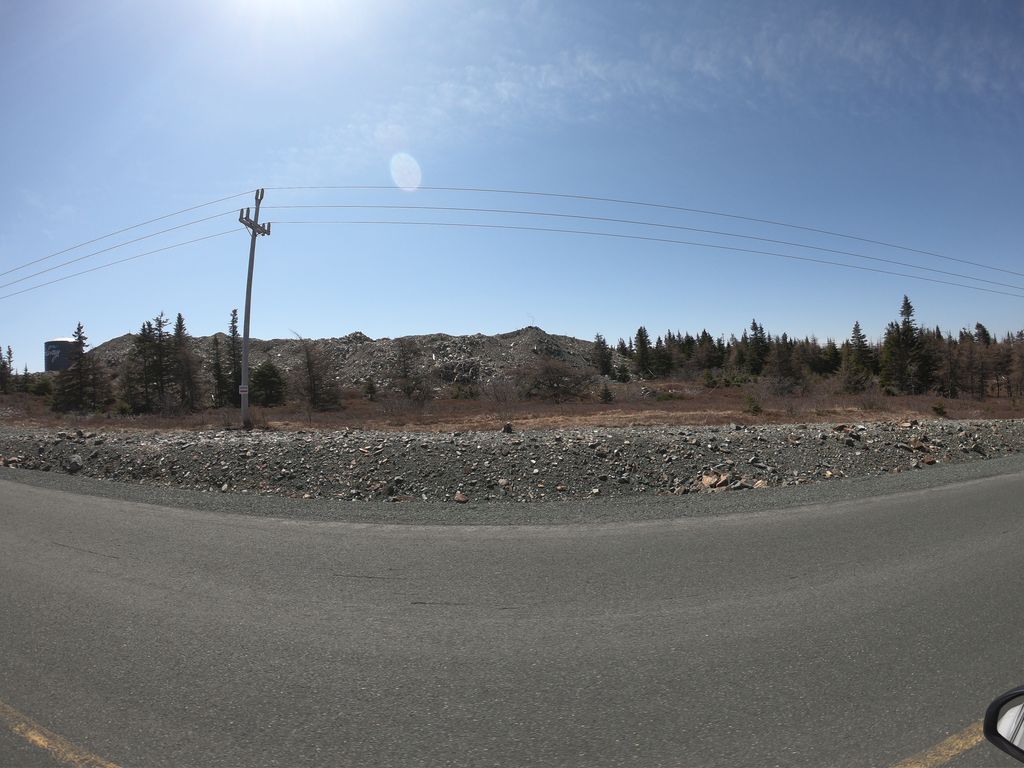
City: st_johns